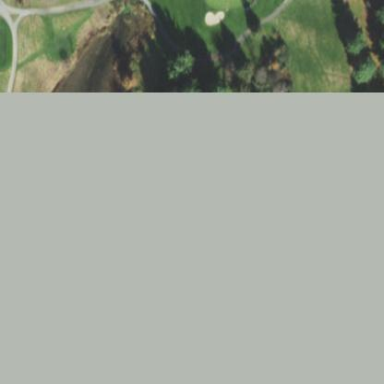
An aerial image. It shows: Rough grassy area used for golf.